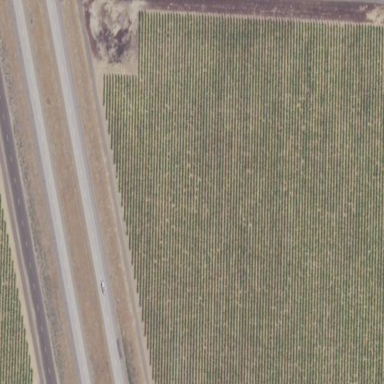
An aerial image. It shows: Vineyard with grape crops.